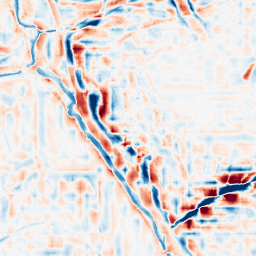
Category: wavelet
Decomposition family: wavelet_reverse_biorthogonal
Decomposition parameters: wavelet: rbio2.4
level: 4
Upsampling method: bspline
Upsampling parameters: scale: 4
Upsampling scale: 4